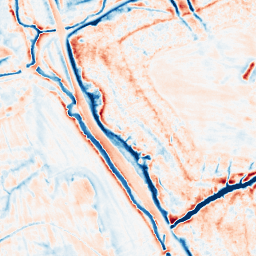
Category: edge_preserving
Decomposition family: anisotropic_diffusion
Decomposition parameters: iterations: 50
kappa: 50
gamma: 0.15
Upsampling method: cubic_mitchell
Upsampling parameters: scale: 2
Upsampling scale: 2